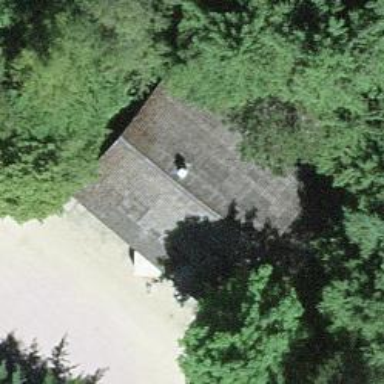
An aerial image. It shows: Cabin.